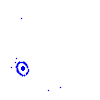
Particle: electron